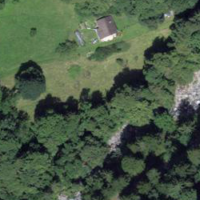
EUNIS habitat code: 43
Species observed at this site:
Aruncus dioicus